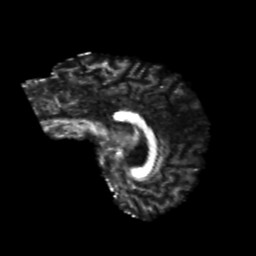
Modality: FA
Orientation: sagittal
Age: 23
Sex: male
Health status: healthy
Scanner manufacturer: philips
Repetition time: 7.39 s
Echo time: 0.08599 s